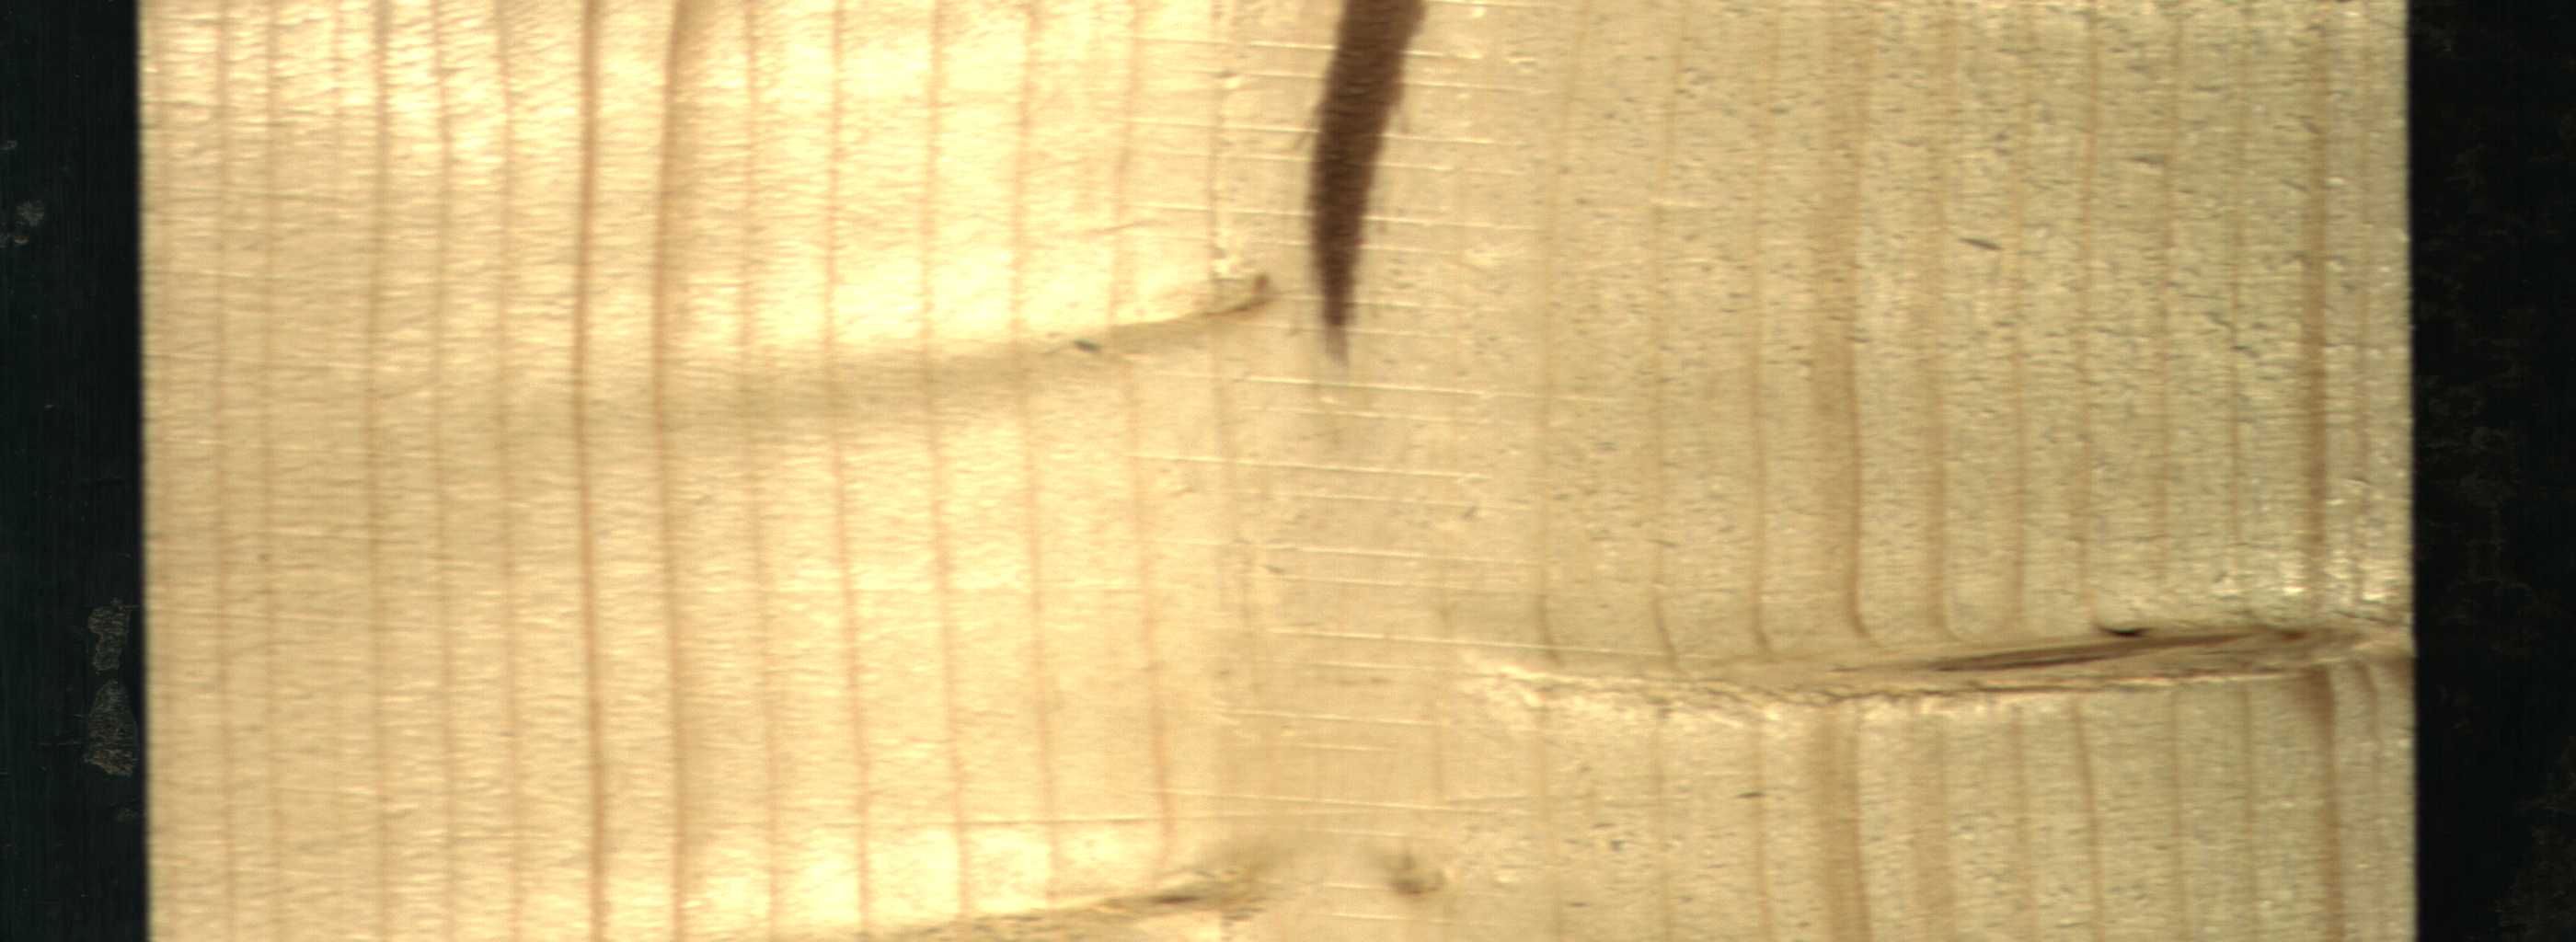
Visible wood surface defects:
Marrow
Live_Knot
Live_Knot